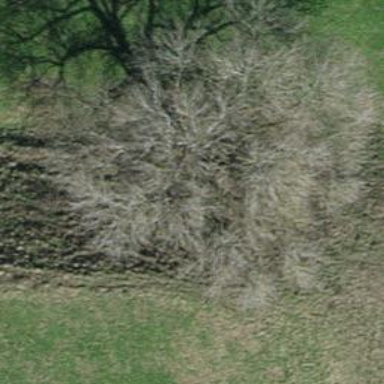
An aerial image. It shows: Urban area featuring tree as natural element.